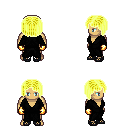
a pixel art fantasy rpg character, male body template, human, tanned skin, gray robe, magenta pants, gold pageboy hairstyle, gold gloves, ghillies, four views (front, back, left, right), 2x2 character sprite sheet, small pixel art, hard edges, no anti-aliasing